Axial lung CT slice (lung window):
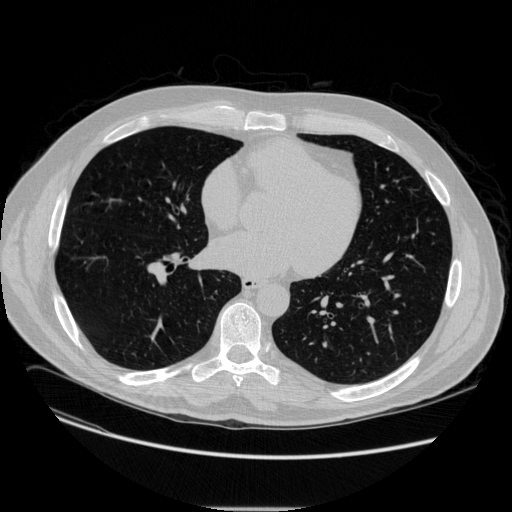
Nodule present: no